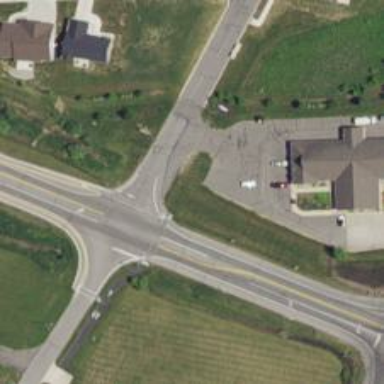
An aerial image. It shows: Marked crossing on footway.